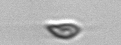
Label: Cryptophyta